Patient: sex F, age 55
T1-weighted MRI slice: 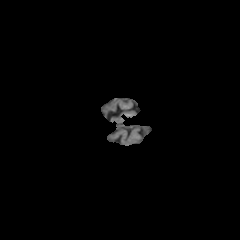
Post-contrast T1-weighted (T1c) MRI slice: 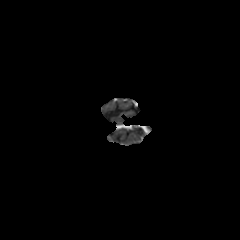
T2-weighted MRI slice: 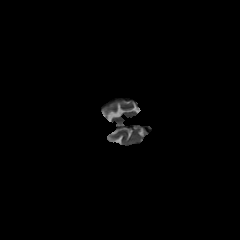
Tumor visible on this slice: no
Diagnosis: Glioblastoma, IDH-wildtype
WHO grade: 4